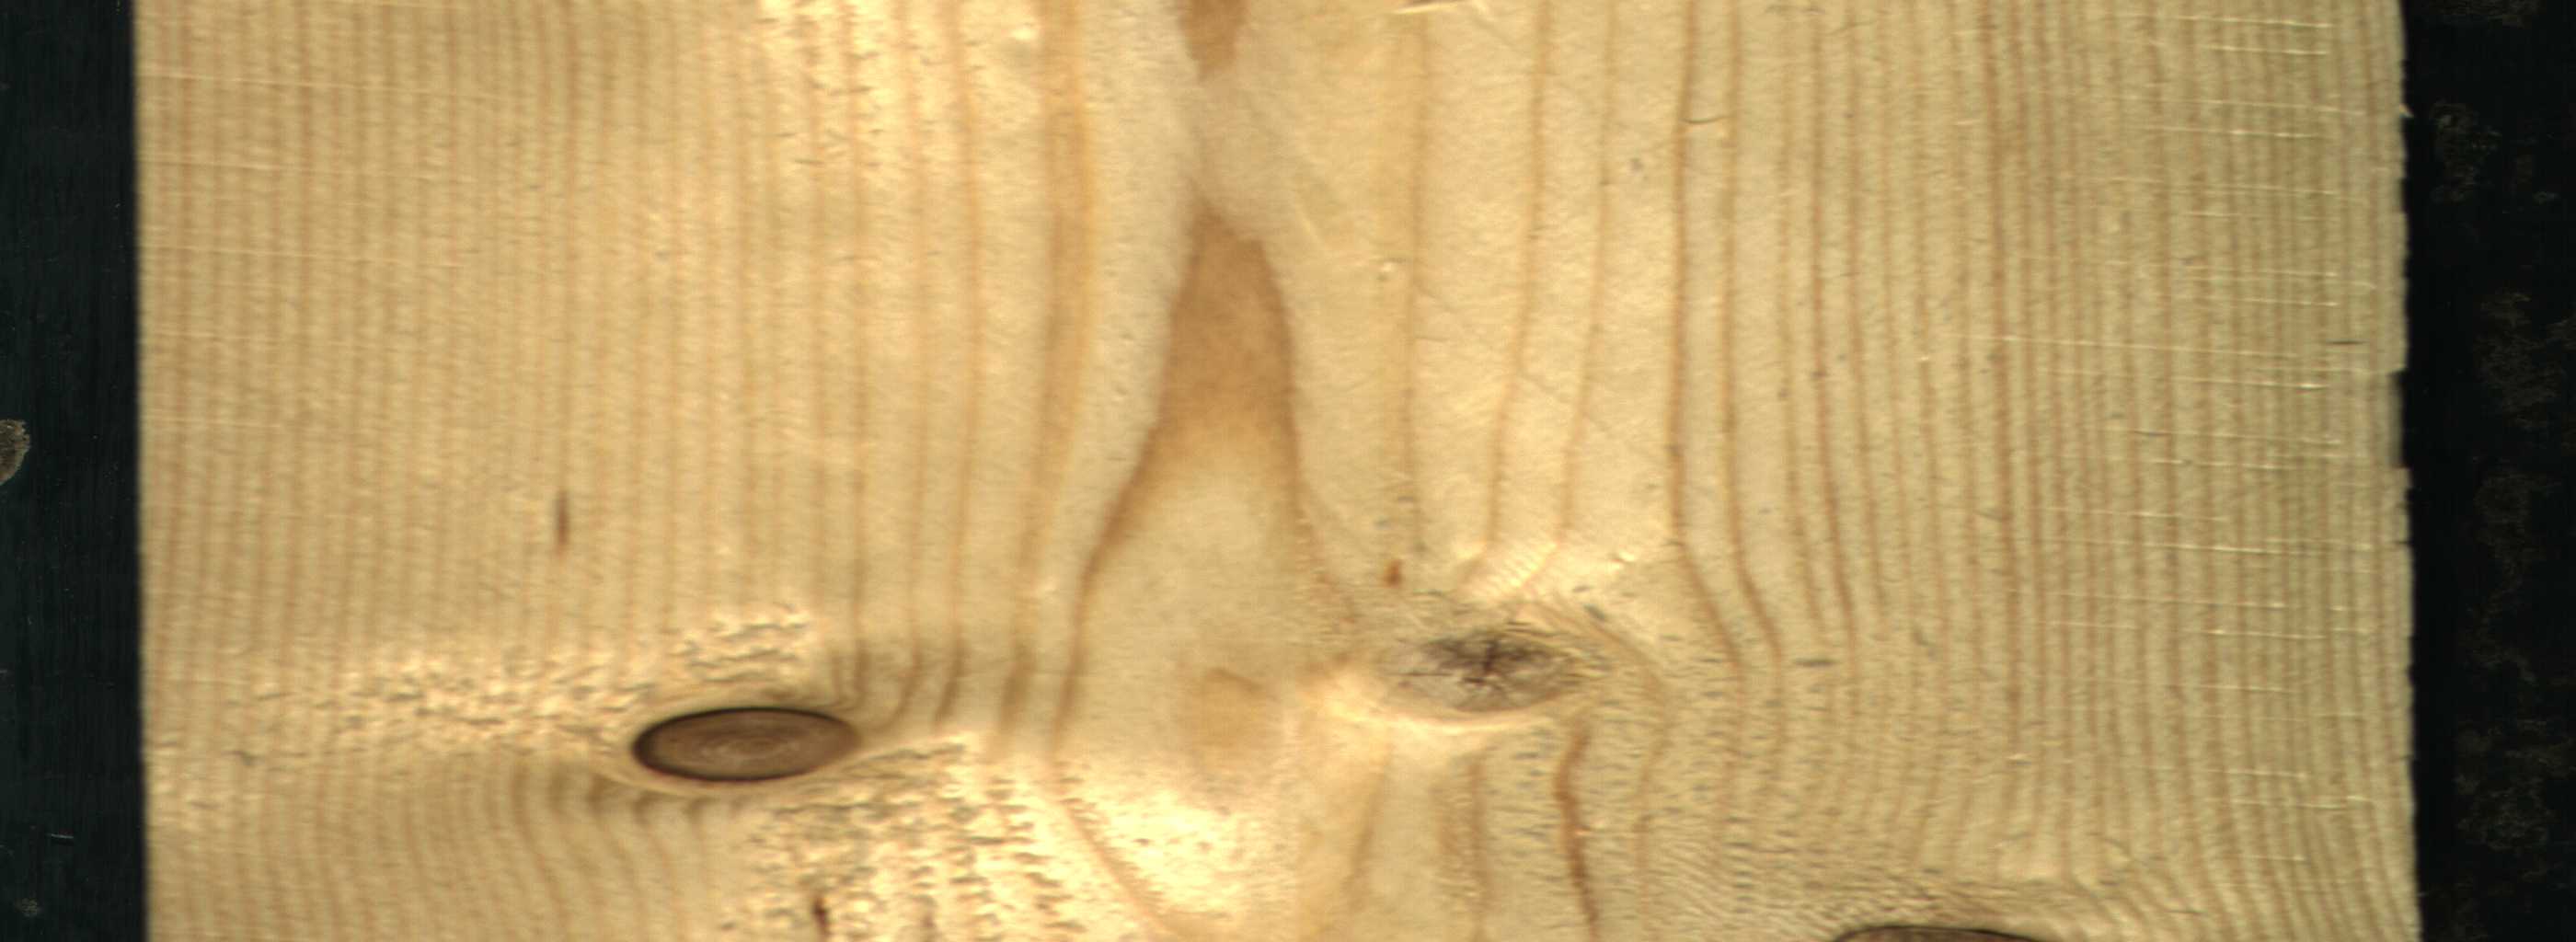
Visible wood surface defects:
knot_with_crack
Dead_Knot
Live_Knot